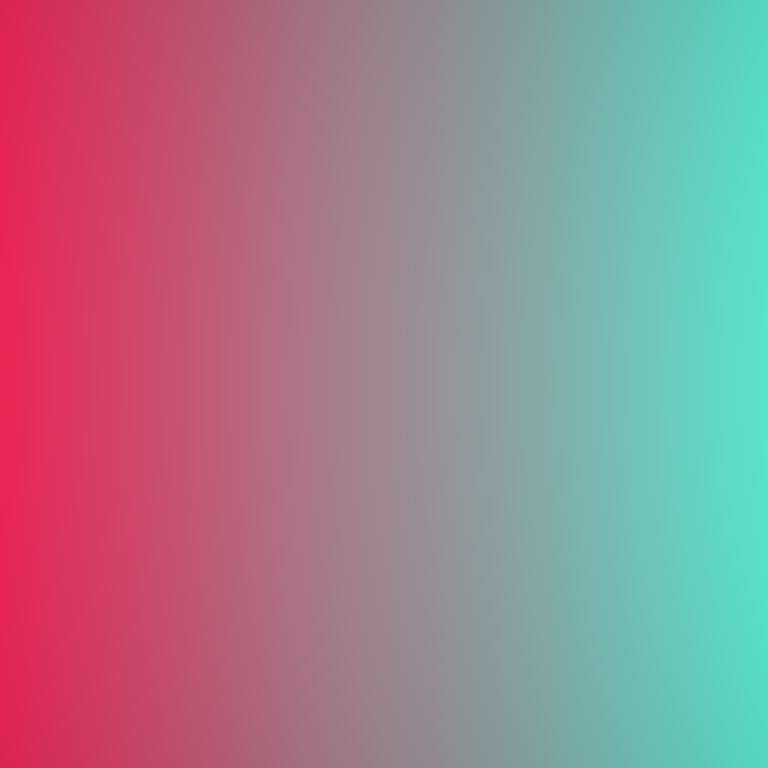
Abstract light effect, smooth gradient from vibrant red to cool teal, balanced atmosphere, soft blend, no room, no furniture, no objects.